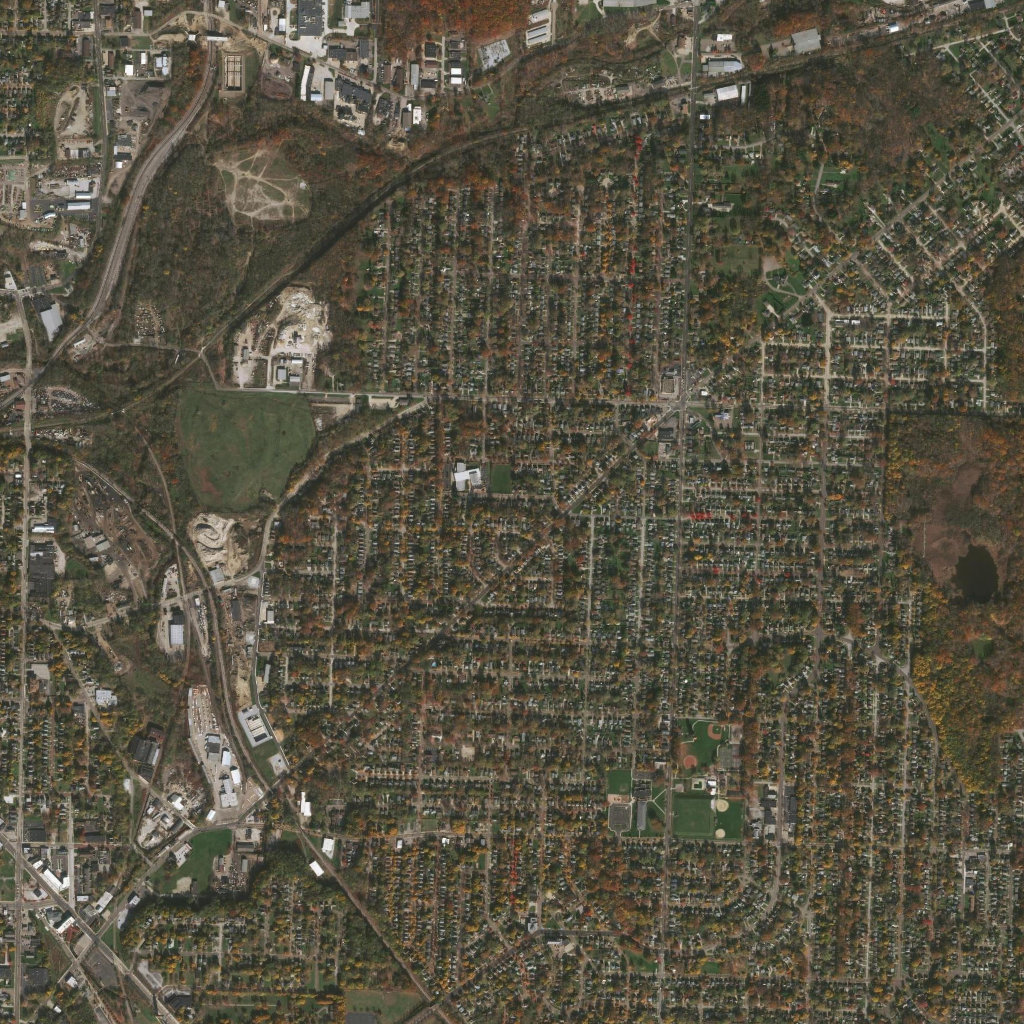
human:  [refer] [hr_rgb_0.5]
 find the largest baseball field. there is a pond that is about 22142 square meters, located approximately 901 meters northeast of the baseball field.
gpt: <box>[[66, 69, 70, 74, 0]]</box>

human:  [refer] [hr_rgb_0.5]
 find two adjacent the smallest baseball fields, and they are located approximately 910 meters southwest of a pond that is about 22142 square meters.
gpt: <box>[[69, 78, 71, 81, 0]]</box>

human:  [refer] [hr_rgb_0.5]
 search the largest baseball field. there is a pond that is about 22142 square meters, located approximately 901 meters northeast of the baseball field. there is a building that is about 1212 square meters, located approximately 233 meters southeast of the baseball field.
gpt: <box>[[66, 70, 70, 74, 0]]</box>